Question: I've got a table and it's looking alike that:

First I don't know how can I make such-structured stable, because all that I found in usual Grids is Columns and Rows so I need some "smarter" table element. But maybe I need to create it somehow. Maybe there are some solutions for making custom structured tables?
And the main trouble is make table fully stretchable (like a picture), So table must became bigger with text (Font) in it. I don't know target platform resolution but it can be really huge so table must have an ability to stretch like a picture but with good quality, I don't want to see big pixels there (so it must be stretchable like a vector picture). How can I realize it?
Also I'm still thinking if WPF is correct instrument for it. Maybe it will be easier to make it with Silverligh or put HTML into application somehow but for a moment I can't find way how can I make it everywhere. So I think I must as well tag the question with html and silver-light flags but I think I will use .net to get my data from database anyway.
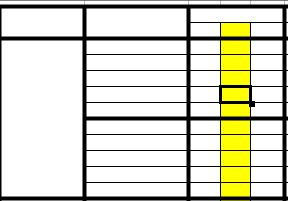
Answer: I spend the last hour to find a reliable solution, but got not a perfect one.. I stop searching on this point but want to show you my current attempt:
GridControl.cs
'''
using System.Windows;
using System.Windows.Controls;
using System.Windows.Media;
namespace WpfApplication1.CustomControl
{
public class GridControl : Grid
{
static GridControl()
{
DefaultStyleKeyProperty.OverrideMetadata(typeof(GridControl),
new FrameworkPropertyMetadata(typeof(GridControl)));
}
private Pen _linesPen;
#region Properties
public bool ShowCustomGridLines
{
get { return (bool) GetValue(ShowCustomGridLinesProperty); }
set { SetValue(ShowCustomGridLinesProperty, value); }
}
public static readonly DependencyProperty ShowCustomGridLinesProperty =
DependencyProperty.Register("ShowCustomGridLines", typeof (bool), typeof (GridControl),
new UIPropertyMetadata(false));
public Brush GridLineBrush
{
get { return (Brush) GetValue(GridLineBrushProperty); }
set { SetValue(GridLineBrushProperty, value); }
}
public static readonly DependencyProperty GridLineBrushProperty =
DependencyProperty.Register("GridLineBrush", typeof (Brush), typeof (GridControl),
new UIPropertyMetadata(Brushes.Black));
public double GridLineThickness
{
get { return (double) GetValue(GridLineThicknessProperty); }
set { SetValue(GridLineThicknessProperty, value); }
}
public static readonly DependencyProperty GridLineThicknessProperty =
DependencyProperty.Register("GridLineThickness", typeof (double), typeof (GridControl),
new UIPropertyMetadata(1.0));
#endregion
protected override void OnRender(DrawingContext dc)
{
if (ShowCustomGridLines)
{
if (_linesPen == null)
{
_linesPen = new Pen(GridLineBrush, GridLineThickness);
}
foreach (var rowDefinition in RowDefinitions)
{
dc.DrawLine(_linesPen, new Point(0, rowDefinition.Offset),
new Point(ActualWidth, rowDefinition.Offset));
}
foreach (var columnDefinition in ColumnDefinitions)
{
dc.DrawLine(_linesPen, new Point(columnDefinition.Offset, 0),
new Point(columnDefinition.Offset, ActualHeight));
}
dc.DrawRectangle(Brushes.Transparent, _linesPen,
new Rect(0, 0, ActualWidth, ActualHeight));
}
base.OnRender(dc);
}
}
}
'''
Using in a view:
'''
<Window x:Class="WpfApplication1.table"
xmlns="http://schemas.microsoft.com/winfx/2006/xaml/presentation"
xmlns:x="http://schemas.microsoft.com/winfx/2006/xaml"
xmlns:CustomControl="clr-namespace:WpfApplication1.CustomControl" Title="table" Height="500" Width="600">
<Grid>
<TextBlock Text="Headline" HorizontalAlignment="Center" VerticalAlignment="Top" FontSize="20" FontWeight="Bold" />
<Slider x:Name="slider" Grid.Row="1" Minimum="1" Margin="20,30,0,0" VerticalAlignment="Top" HorizontalAlignment="Left" Width="200" />
<TextBlock Text="Zoom" Margin="250,33,0,0" HorizontalAlignment="Left" VerticalAlignment="Top" />
<ScrollViewer x:Name="ScrollViewer" Margin="20,70,20,10" HorizontalScrollBarVisibility="Auto" VerticalScrollBarVisibility="Auto">
<CustomControl:GridControl ShowCustomGridLines="True" Width="{Binding ElementName=ScrollViewer, Path=ActualWidth}" Height="{Binding ElementName=ScrollViewer, Path=ActualHeight}">
<Grid.LayoutTransform>
<ScaleTransform CenterX="0" CenterY="0" ScaleY="{Binding Path=Value, ElementName=slider}" ScaleX="{Binding Path=Value, ElementName=slider}" />
</Grid.LayoutTransform>
<Grid.ColumnDefinitions>
<ColumnDefinition />
<ColumnDefinition />
<ColumnDefinition />
</Grid.ColumnDefinitions>
<Grid.RowDefinitions>
<RowDefinition Height="60" />
<RowDefinition Height="*" />
</Grid.RowDefinitions>
<TextBlock Grid.Column="0" Grid.Row="0" Text="Header 1" VerticalAlignment="Center" HorizontalAlignment="Center" />
<TextBlock Grid.Column="1" Grid.Row="0" Text="Header 2" VerticalAlignment="Center" HorizontalAlignment="Center" />
<CustomControl:GridControl ShowCustomGridLines="True" Grid.Column="2" Grid.Row="0">
<Grid.ColumnDefinitions>
<ColumnDefinition />
<ColumnDefinition />
<ColumnDefinition />
</Grid.ColumnDefinitions>
<Grid.RowDefinitions>
<RowDefinition />
<RowDefinition />
</Grid.RowDefinitions>
<!-- first row -->
<TextBlock Grid.Column="0" Grid.ColumnSpan="3" Grid.Row="0" HorizontalAlignment="Center" VerticalAlignment="Center" Text="Header 3 (over 3 columns)" />
<!-- first column in second row -->
<TextBlock Grid.Column="0" Grid.Row="1" Text="Cell 1" HorizontalAlignment="Center" VerticalAlignment="Center" />
<!-- second column in second row -->
<TextBlock Grid.Column="1" Grid.Row="1" Text="Cell 2" HorizontalAlignment="Center" VerticalAlignment="Center" />
<!-- third column in second row -->
<TextBlock Grid.Column="2" Grid.Row="1" Text="Cell 3" HorizontalAlignment="Center" VerticalAlignment="Center" />
</CustomControl:GridControl>
<TextBlock Grid.Column="0" Grid.Row="1" Text="Cell 1 (big)" HorizontalAlignment="Center" VerticalAlignment="Center" />
<CustomControl:GridControl Grid.Column="1" Grid.Row="1" ShowCustomGridLines="True">
<Grid.RowDefinitions>
<RowDefinition />
<RowDefinition />
</Grid.RowDefinitions>
<CustomControl:GridControl ShowCustomGridLines="True" Grid.Row="0">
<Grid.RowDefinitions>
<RowDefinition />
<RowDefinition />
<RowDefinition />
<RowDefinition />
<RowDefinition />
</Grid.RowDefinitions>
</CustomControl:GridControl>
<CustomControl:GridControl ShowCustomGridLines="True" Grid.Row="1">
<Grid.RowDefinitions>
<RowDefinition />
<RowDefinition />
<RowDefinition />
<RowDefinition />
<RowDefinition />
</Grid.RowDefinitions>
</CustomControl:GridControl>
</CustomControl:GridControl>
<CustomControl:GridControl ShowCustomGridLines="True" Grid.Column="2" Grid.Row="1">
<Grid.RowDefinitions>
<RowDefinition />
<RowDefinition />
</Grid.RowDefinitions>
<CustomControl:GridControl ShowCustomGridLines="True" Grid.Row="0">
<Grid.ColumnDefinitions>
<ColumnDefinition />
<ColumnDefinition />
<ColumnDefinition />
</Grid.ColumnDefinitions>
<Grid.RowDefinitions>
<RowDefinition />
<RowDefinition />
<RowDefinition />
<RowDefinition />
<RowDefinition />
</Grid.RowDefinitions>
</CustomControl:GridControl>
<CustomControl:GridControl ShowCustomGridLines="True" Grid.Row="1">
<Grid.ColumnDefinitions>
<ColumnDefinition />
<ColumnDefinition />
<ColumnDefinition />
</Grid.ColumnDefinitions>
<Grid.RowDefinitions>
<RowDefinition />
<RowDefinition />
<RowDefinition />
<RowDefinition />
<RowDefinition />
</Grid.RowDefinitions>
</CustomControl:GridControl>
</CustomControl:GridControl>
</CustomControl:GridControl>
</ScrollViewer>
</Grid>
</Window>
'''